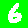
Digit: 6